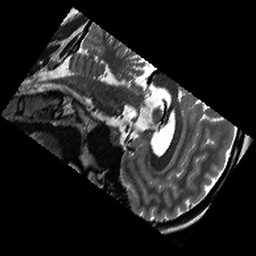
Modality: T2w
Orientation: sagittal
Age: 25
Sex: female